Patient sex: M
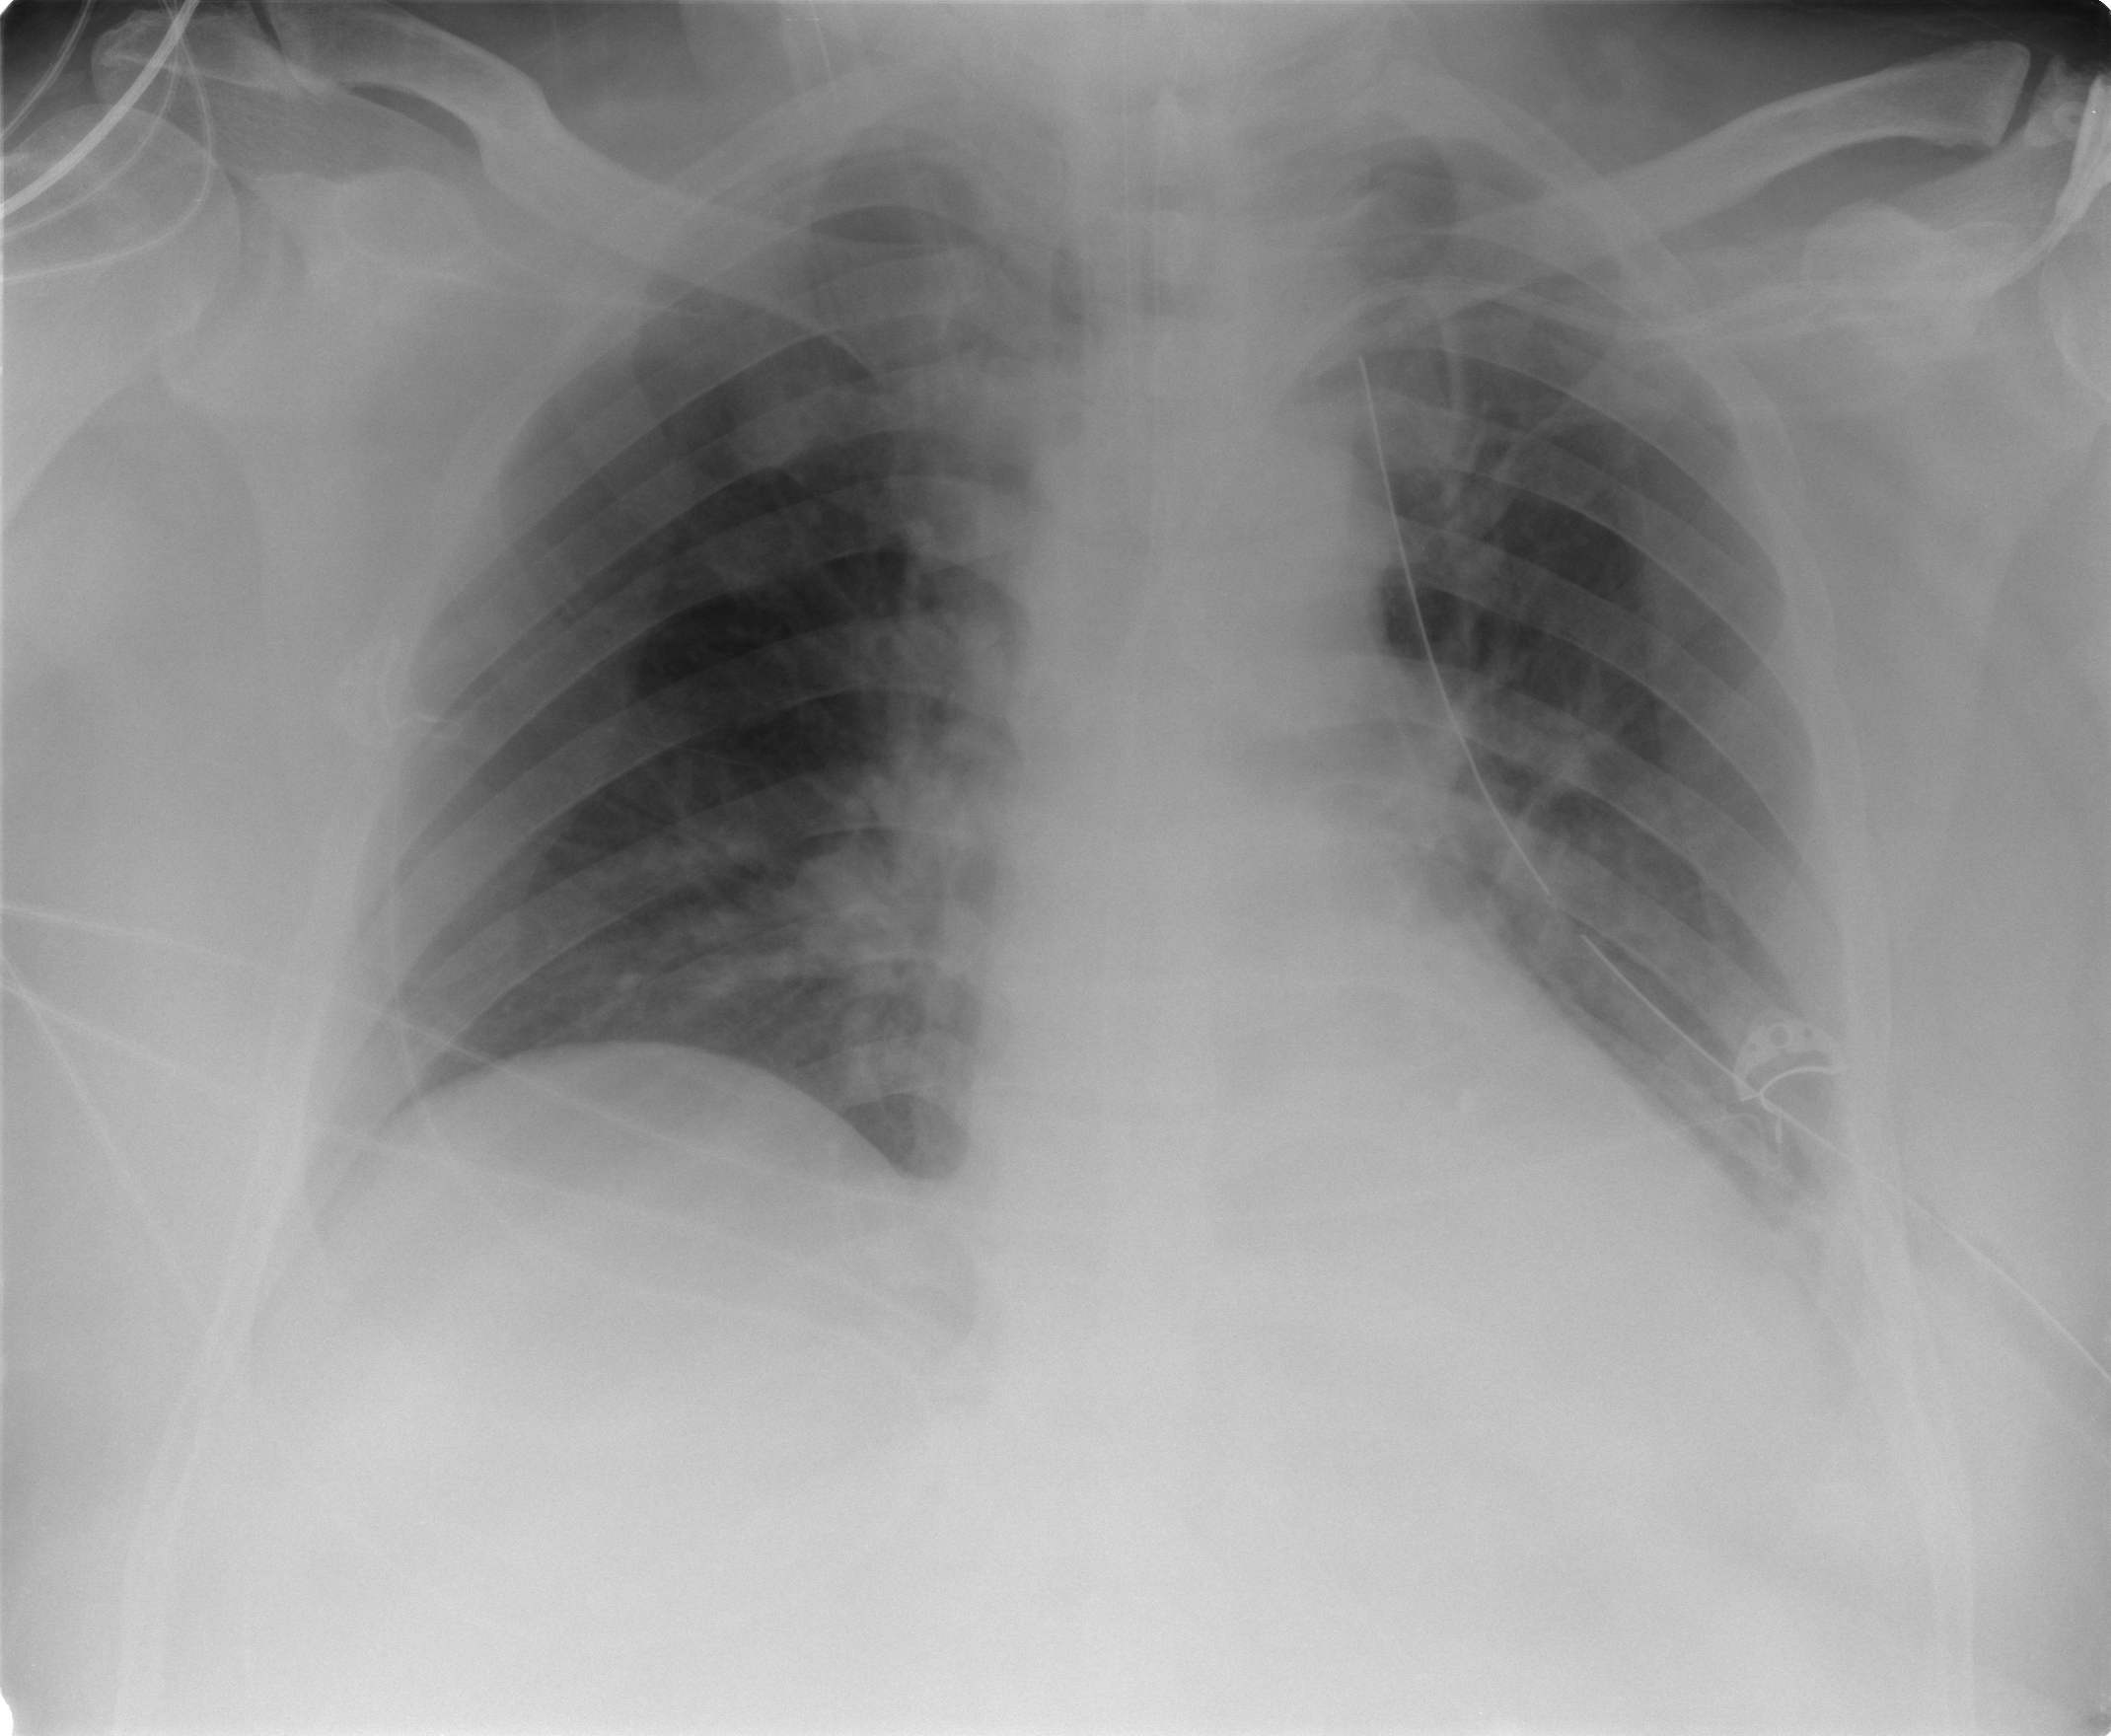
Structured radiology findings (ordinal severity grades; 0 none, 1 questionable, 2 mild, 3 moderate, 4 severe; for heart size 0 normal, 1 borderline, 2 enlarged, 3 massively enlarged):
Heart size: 0
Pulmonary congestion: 0
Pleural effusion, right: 0
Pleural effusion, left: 2
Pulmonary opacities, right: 1
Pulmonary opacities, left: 0
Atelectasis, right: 0
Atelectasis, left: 2